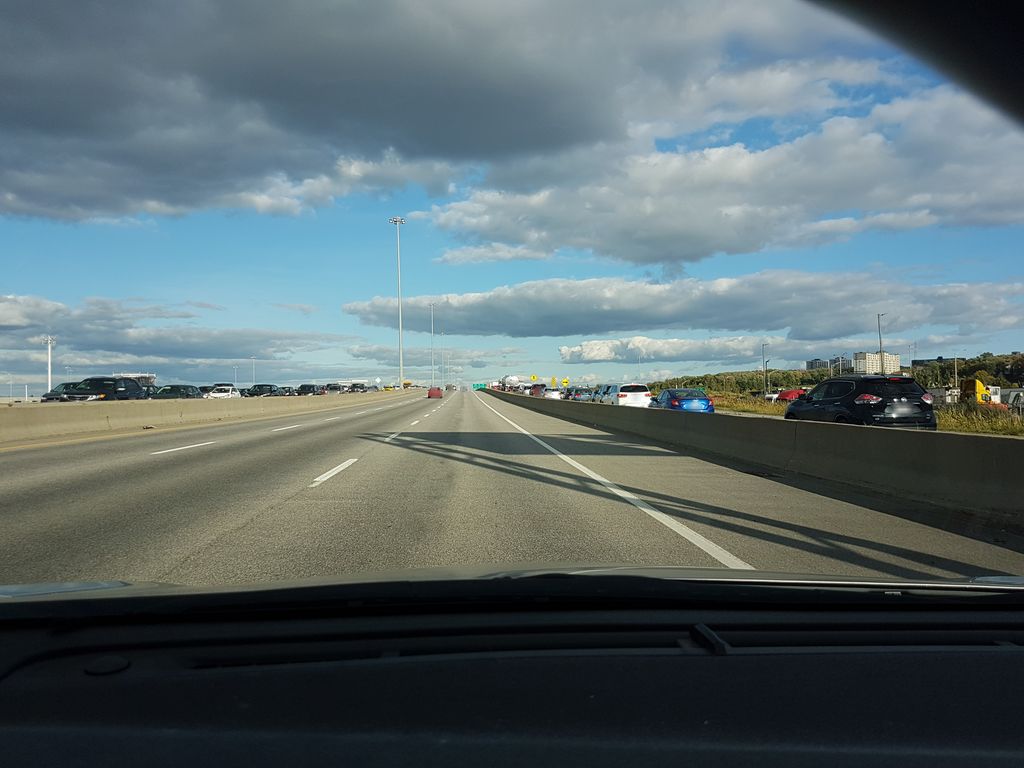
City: quebec_city